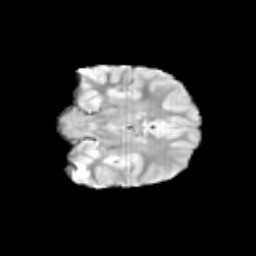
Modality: T2w
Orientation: coronal
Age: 10
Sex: female
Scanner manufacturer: siemens
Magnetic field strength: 3 T
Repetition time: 3.8 s
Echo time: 0.07 s